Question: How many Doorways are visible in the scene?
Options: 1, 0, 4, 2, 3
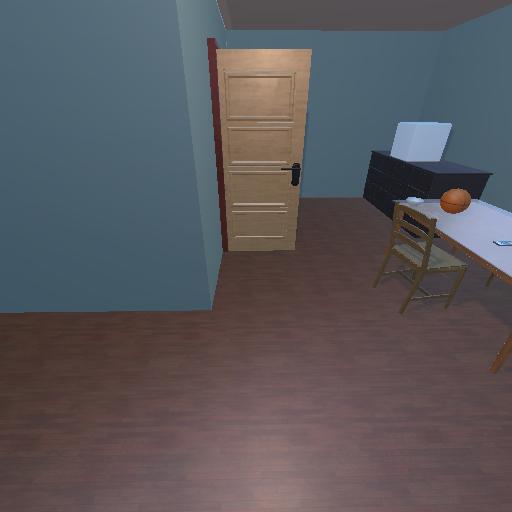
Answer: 1